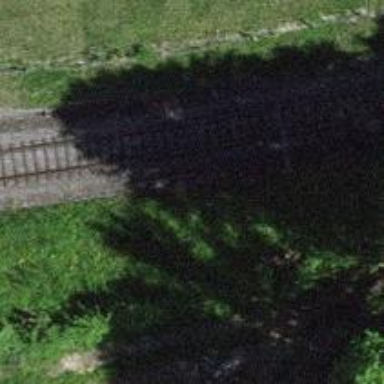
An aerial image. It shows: Railway with electrified contact lines.